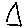
Label: triangle